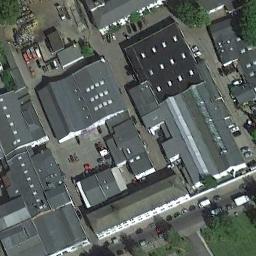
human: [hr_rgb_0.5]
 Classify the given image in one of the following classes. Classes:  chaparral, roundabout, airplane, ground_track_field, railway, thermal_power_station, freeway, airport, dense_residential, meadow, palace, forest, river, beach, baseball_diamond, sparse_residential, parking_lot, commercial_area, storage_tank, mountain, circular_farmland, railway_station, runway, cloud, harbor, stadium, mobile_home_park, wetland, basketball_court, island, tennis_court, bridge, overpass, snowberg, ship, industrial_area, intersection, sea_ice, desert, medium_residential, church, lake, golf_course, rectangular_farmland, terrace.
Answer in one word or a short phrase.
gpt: industrial_area